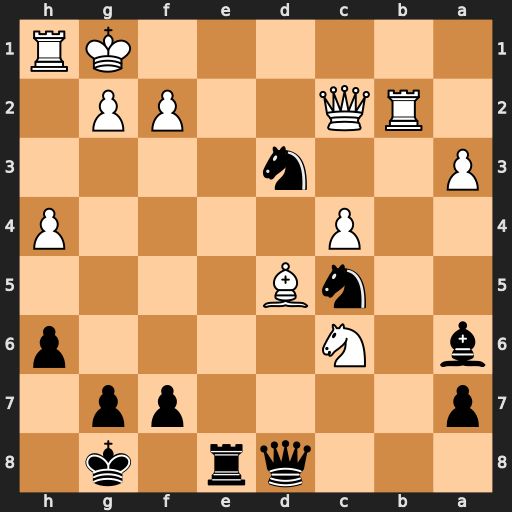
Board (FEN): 3qr1k1/p4pp1/b1N4p/2nB4/2P4P/P2n4/1RQ2PP1/6KR
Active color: b
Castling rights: -
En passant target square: -
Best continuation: Re1+ Kh2 Qxh4#